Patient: sex F, age 54
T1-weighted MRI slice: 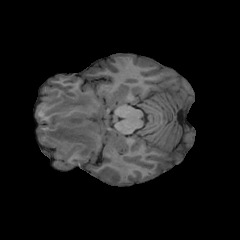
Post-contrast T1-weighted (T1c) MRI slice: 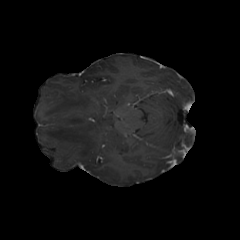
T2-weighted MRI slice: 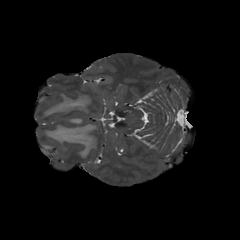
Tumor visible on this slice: yes
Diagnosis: Glioblastoma, IDH-wildtype
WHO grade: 4